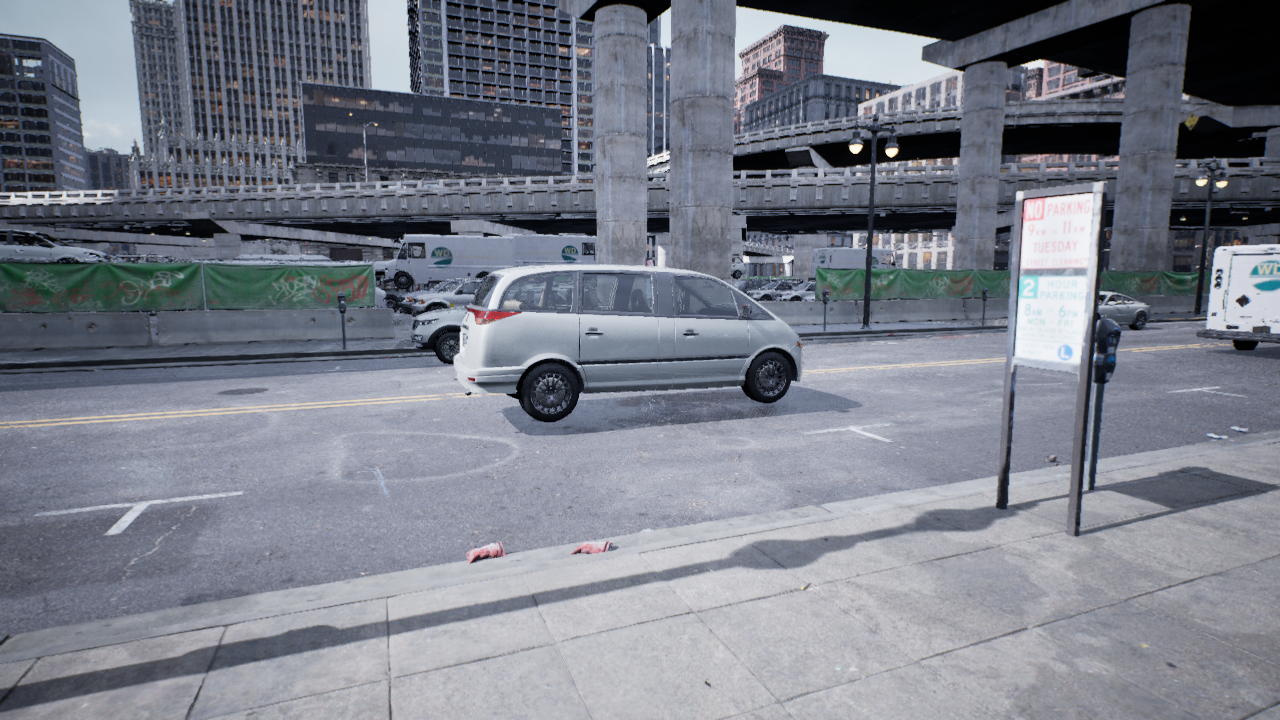
Venue: downtown
Lighting: overcast
Vehicle rig: minivan